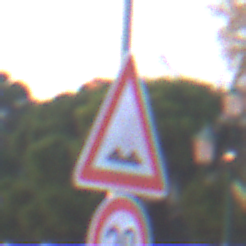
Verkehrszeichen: UnebeneFahrbahn
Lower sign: Geschwindigkeit20
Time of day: SunriseSunset
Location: Outdoor (Urban)
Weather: Clear
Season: NotSpecified
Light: Natural